Question: I create a GridPanel like this:
'''
grid = new xg.GridPanel({
id: 'gridid',
store: store,
columns: [
...
'''
Later on, I try to get the element so that I can load new data into it. In the Sencha Documentation it states that loadData is available to the GridPanel object

So I tried this:
'''
Ext.getCmp('gridid').loadData(store);
'''
And it chromes console prints this error:
'''
Uncaught TypeError: Object [object Object] has no method 'loadData'
'''
Interestingly, when I try
'''
Ext.getCmp('gridid').getStore().loadData(store);
'''
This error goes away and the current store disappears from the grid, but it remains empty, the new store isn't loaded. Please help!
UPDATE: When I console.log the store I see all the information inside the object as it should appear, but its not being rendered in the grid.
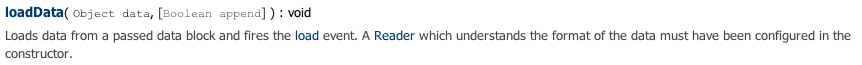
Answer: Assuming that the 'store' that you're passing into the 'loadData' function is not the same as the grid's store, try something like this:
'''
var gridStore = Ext.getCmp('gridid').getStore();
gridStore.removeAll();
gridStore.add(store.getRange());
'''